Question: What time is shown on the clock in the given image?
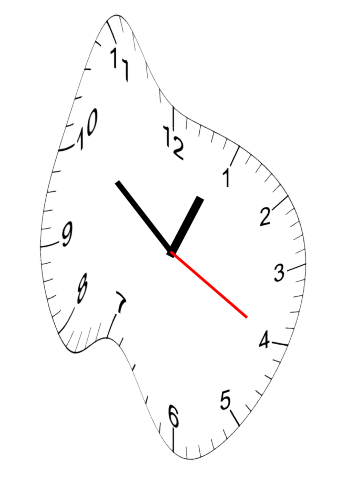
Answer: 12:51:20